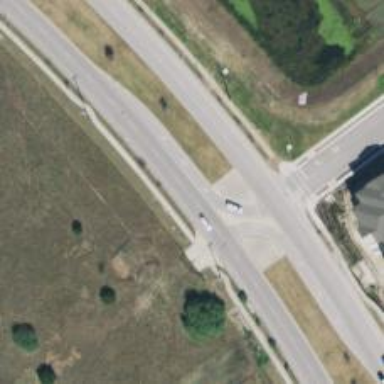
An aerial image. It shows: Secondary road.